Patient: sex M, age 35
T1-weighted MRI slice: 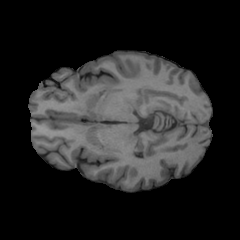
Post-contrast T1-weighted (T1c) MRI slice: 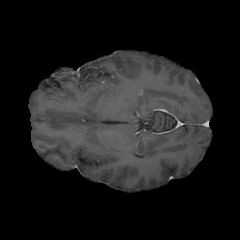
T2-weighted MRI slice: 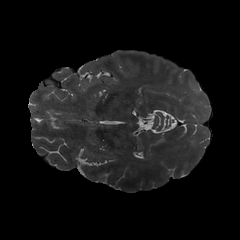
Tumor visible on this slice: no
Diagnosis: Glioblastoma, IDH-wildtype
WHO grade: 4